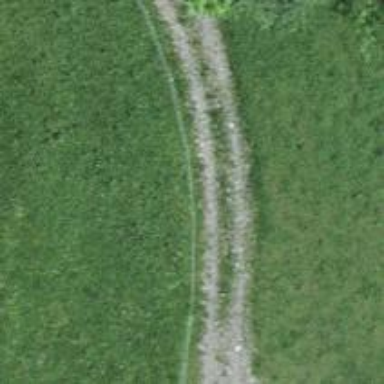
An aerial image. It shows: Unpaved track with grade2 tracktype.